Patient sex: F
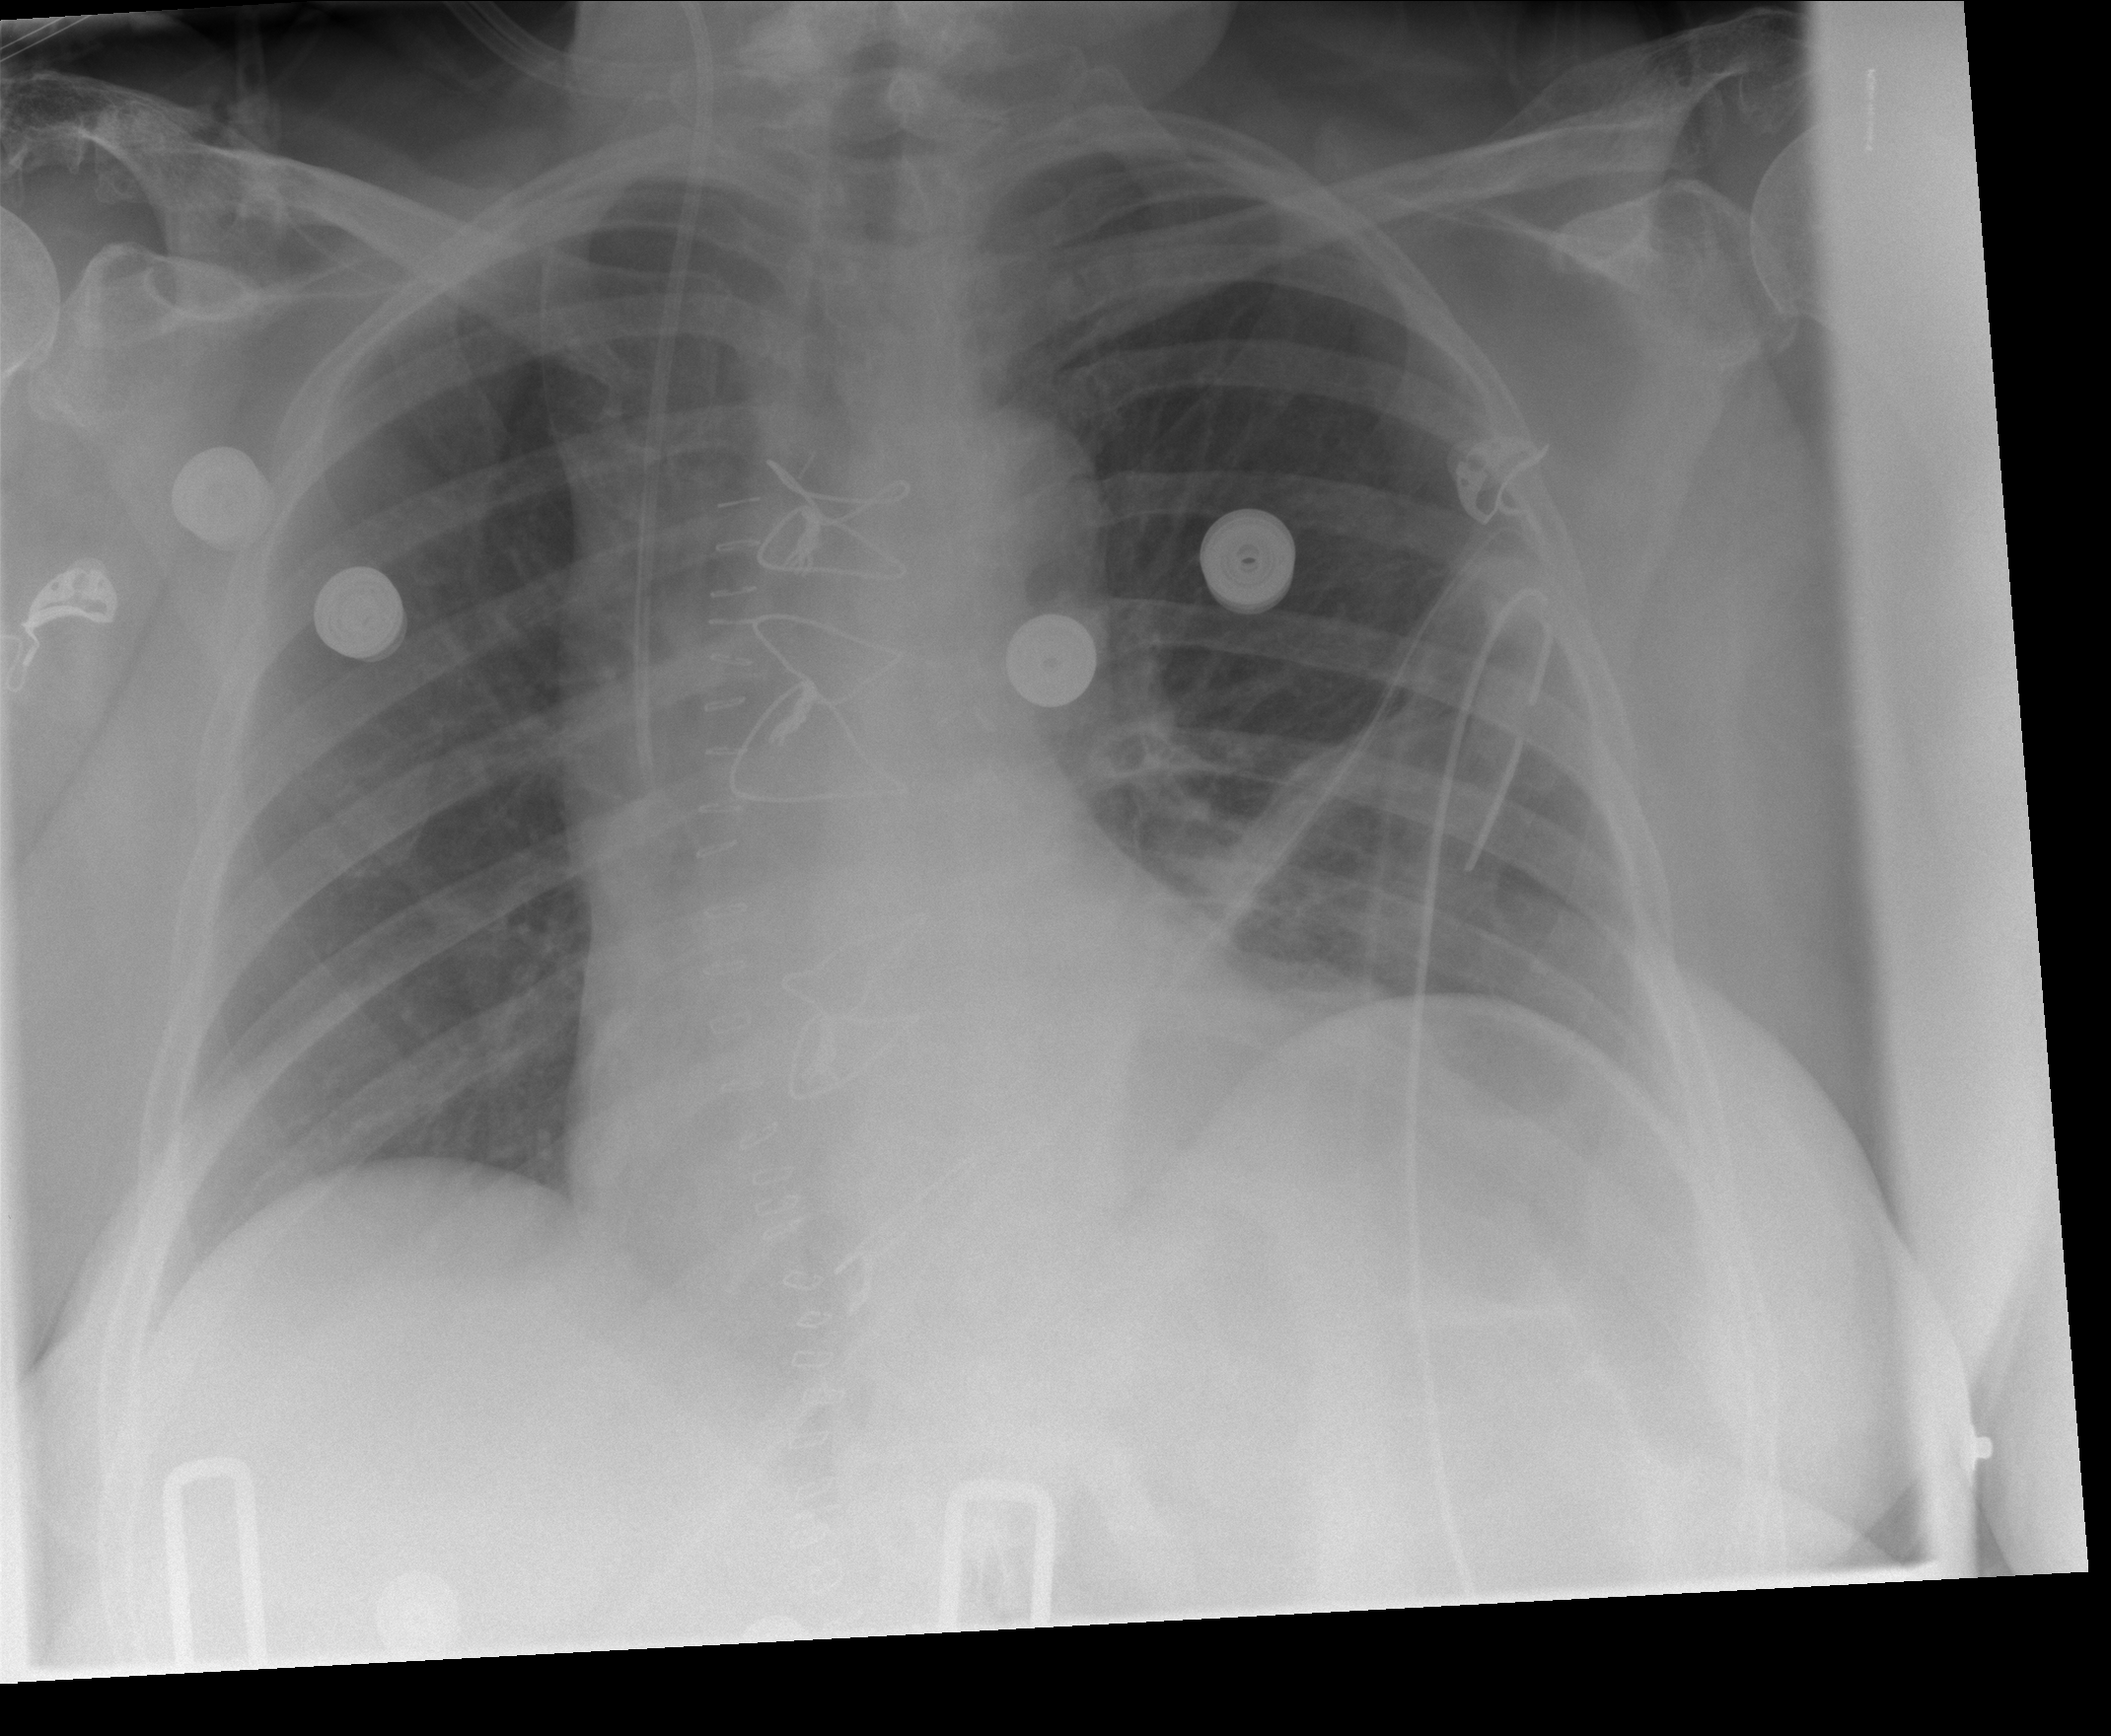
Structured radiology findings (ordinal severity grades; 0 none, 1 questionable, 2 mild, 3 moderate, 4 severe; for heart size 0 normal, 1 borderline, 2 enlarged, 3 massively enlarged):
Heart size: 1
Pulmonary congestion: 0
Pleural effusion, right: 0
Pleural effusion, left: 1
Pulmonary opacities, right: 0
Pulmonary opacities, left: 0
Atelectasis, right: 0
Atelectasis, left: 1